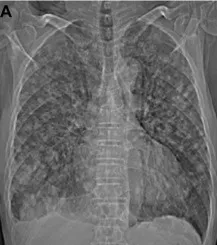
Chest computed tomography demonstrated cardiac mass of Case1. Chest x-ray.
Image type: radiology (x_ray)